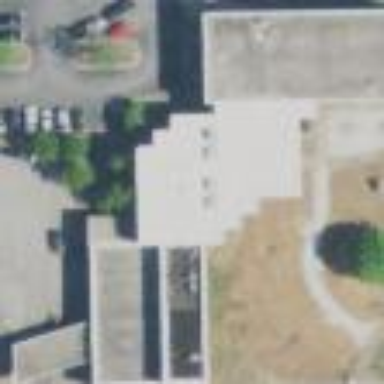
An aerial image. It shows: Government office building.